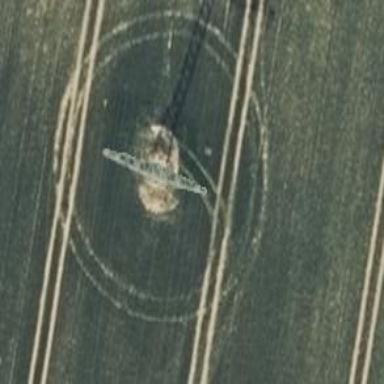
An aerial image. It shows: Power tower.